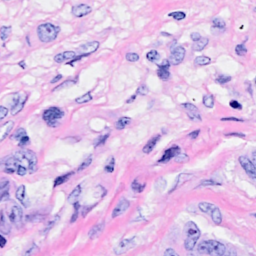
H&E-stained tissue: Breast